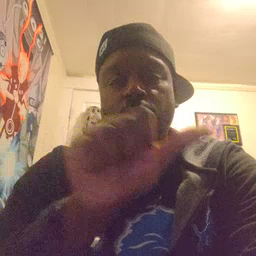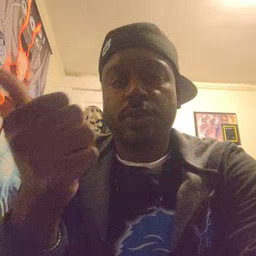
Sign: another